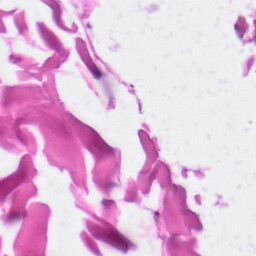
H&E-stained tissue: Skin